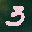
Label: 3